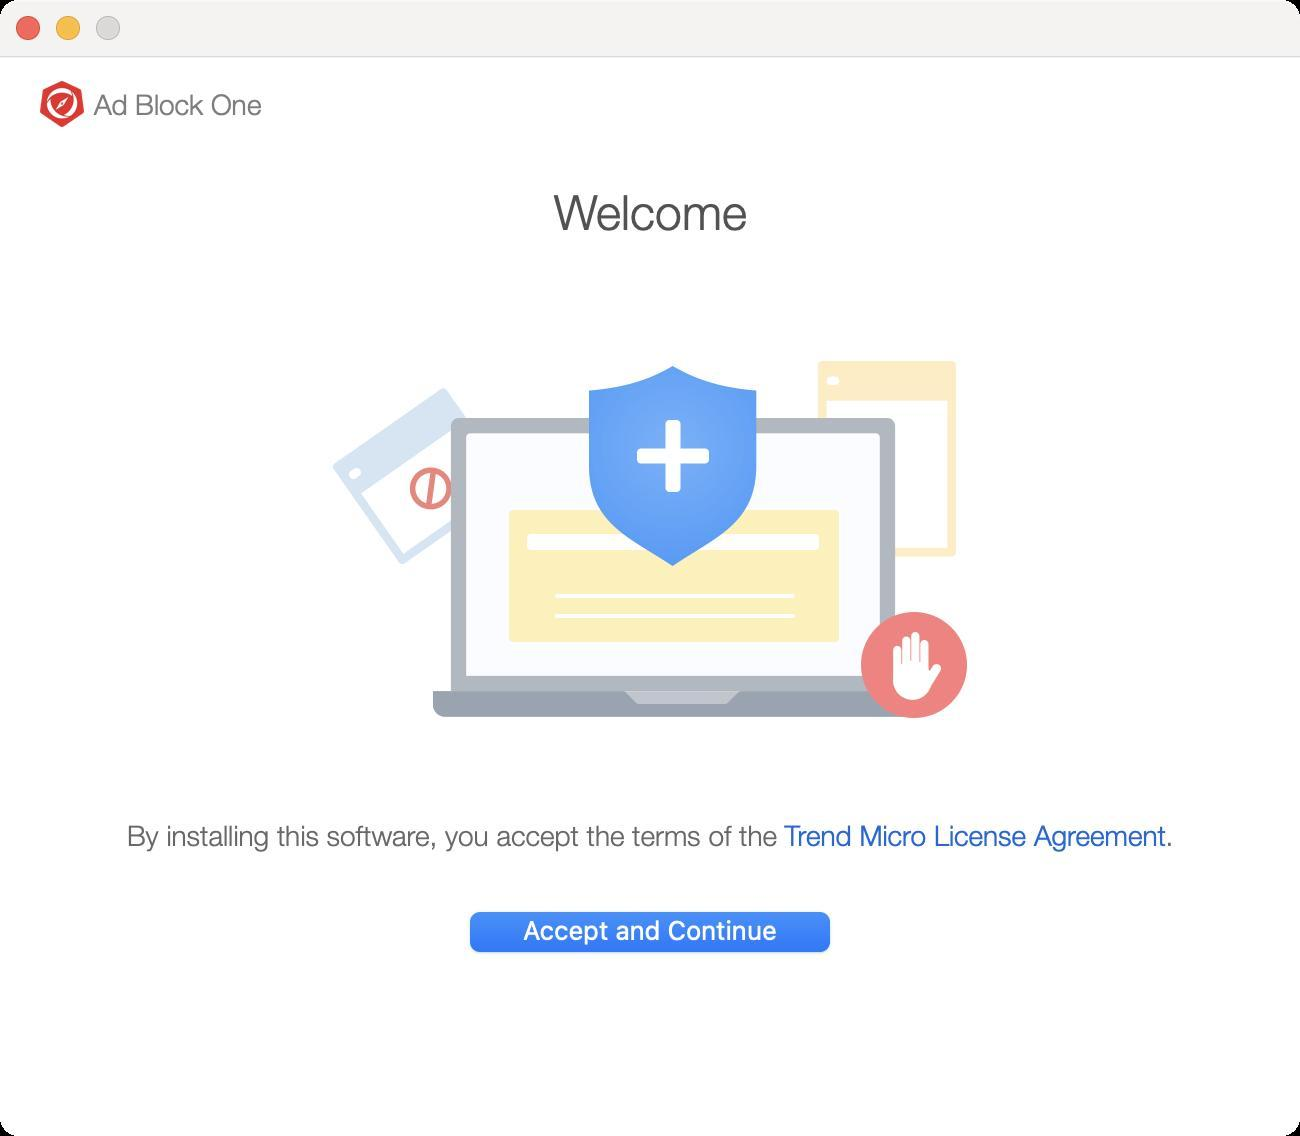
Accessibility tree:
{"name": "Window", "role": "AXWindow", "description": null, "role_description": "standard window", "value": null, "position": "539.00;272.00", "size": "650;568", "children": [{"name": null, "role": "AXStaticText", "description": null, "role_description": "text", "value": "Welcome", "position": "275.00;92.00", "size": "100;28", "children": []}, {"name": null, "role": "AXImage", "description": "image", "role_description": "image", "value": null, "position": "166.50;180.00", "size": "317;179", "children": []}, {"name": null, "role": "AXStaticText", "description": null, "role_description": "text", "value": "By installing this software, you accept the terms of the Trend Micro License Agreement.", "position": "59.50;409.00", "size": "532;17", "children": [{"name": "Trend_Micro_License_Agreement", "role": "AXLink", "description": null, "role_description": "hyperlink", "value": null, "position": "392.46;409.00", "size": "190;17", "children": []}]}, {"name": "Accept_and_Continue", "role": "AXButton", "description": null, "role_description": "button", "value": null, "position": "228.00;451.00", "size": "194;32", "children": []}, {"name": null, "role": "AXImage", "description": "icon", "role_description": "image", "value": null, "position": "20.00;40.00", "size": "22;24", "children": []}, {"name": null, "role": "AXStaticText", "description": null, "role_description": "text", "value": "Ad Block One", "position": "45.00;43.50", "size": "88;17", "children": []}, {"name": null, "role": "AXButton", "description": null, "role_description": "close button", "value": null, "position": "7.00;6.00", "size": "14;16", "children": []}, {"name": null, "role": "AXButton", "description": null, "role_description": "zoom button", "value": null, "position": "47.00;6.00", "size": "14;16", "children": [{"name": null, "role": "AXGroup", "description": null, "role_description": "group", "value": null, "position": "47.00;6.00", "size": "14;16", "children": [{"name": null, "role": "AXGroup", "description": null, "role_description": "group", "value": null, "position": "47.00;6.00", "size": "14;16", "children": []}]}]}, {"name": null, "role": "AXButton", "description": null, "role_description": "minimize button", "value": null, "position": "27.00;6.00", "size": "14;16", "children": []}]}